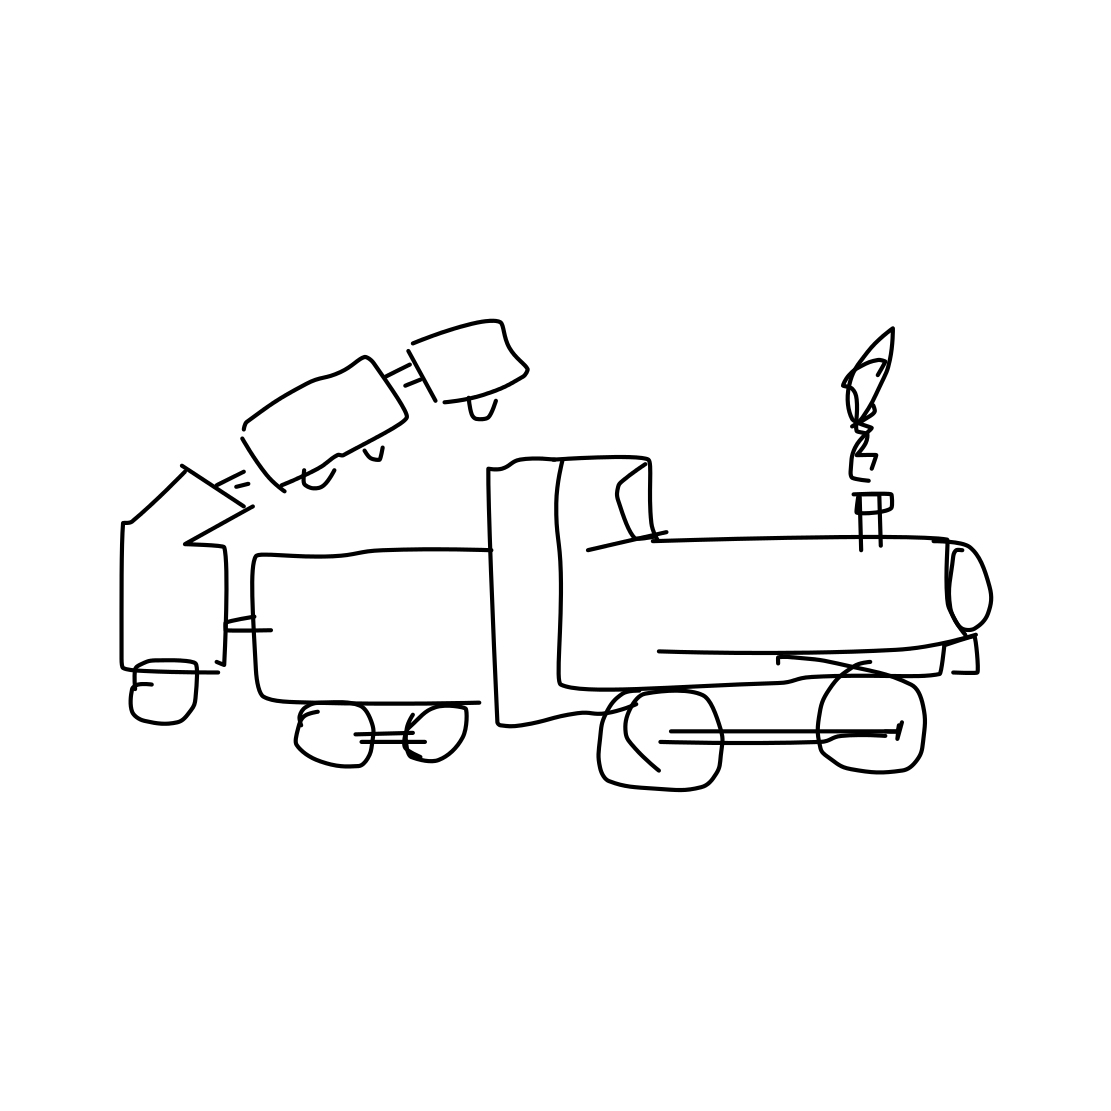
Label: train